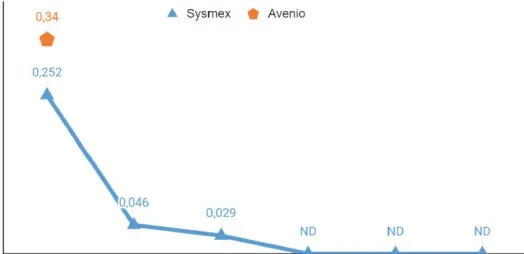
The figure shows longitudinal monitoring of EGFR ex19del mutation in the patient described as Case 1. (A) Results of NGS analysis: baseline T0 shows VAF values from both Avenio ctDNA Expanded kit and Sysmex PSS Solid Cancer IVD kit analysis. The data reported from T1 to T5 indicate the VAF values detected by Sysmex PSS Solid Cancer IVD kit panel after the start of treatment with osimertinib. Time-points were the same as in (A). T0: 02/09/2023; T1: 02/17/2023; T2: 03/09/2023; T3: 04/06/2023; T4: 06/09/2023; T5: 08/24/2023. VAF, Variant Allele Fraction; ISQ, Semi-Quantitative Index.
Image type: chart (chart)